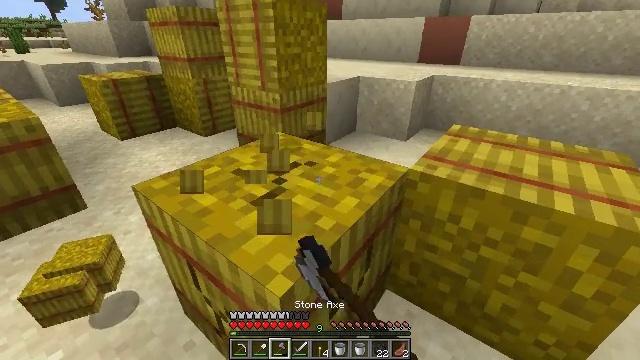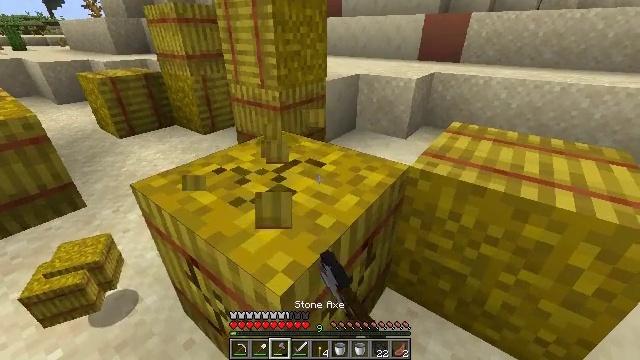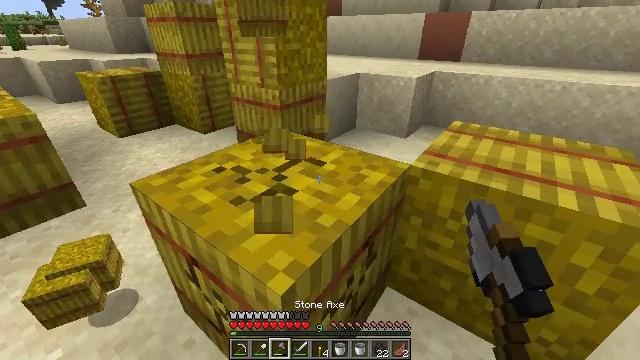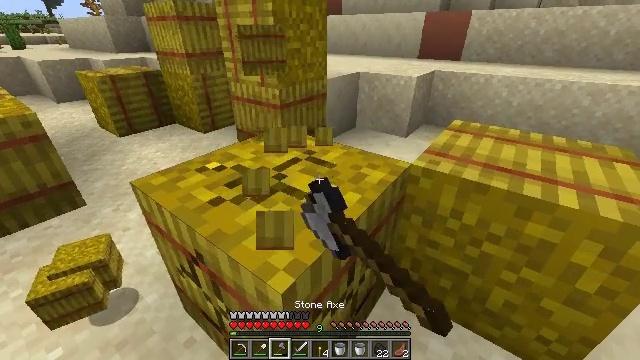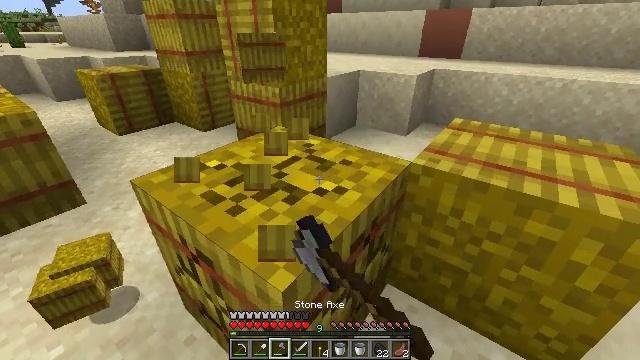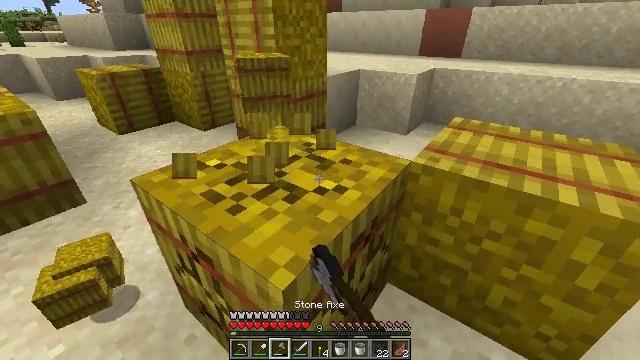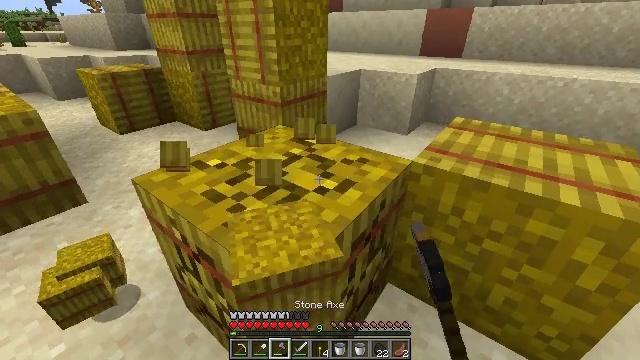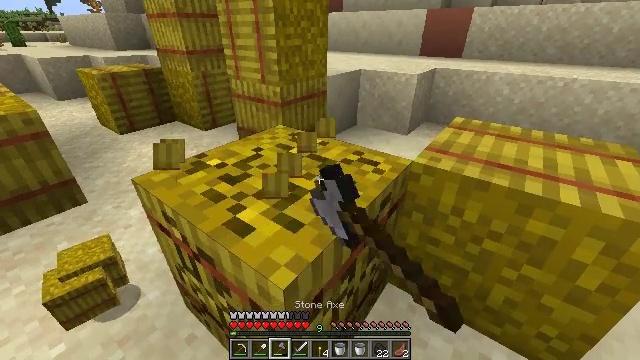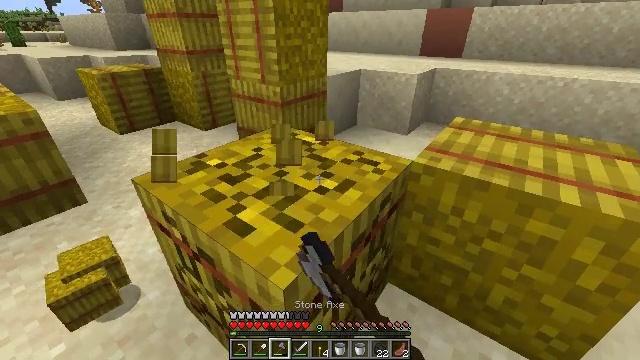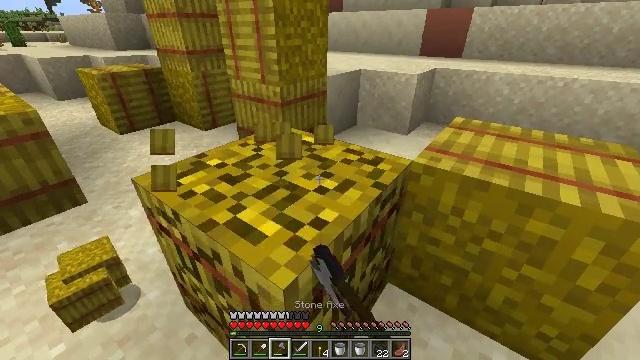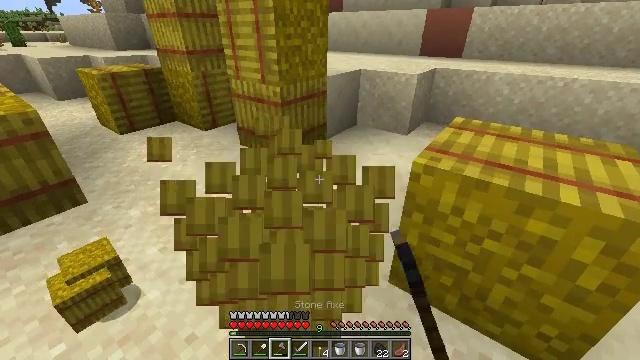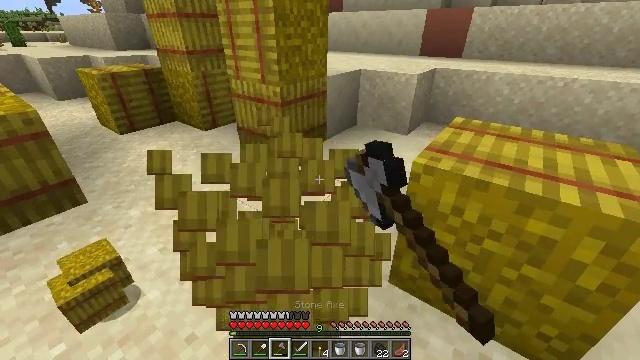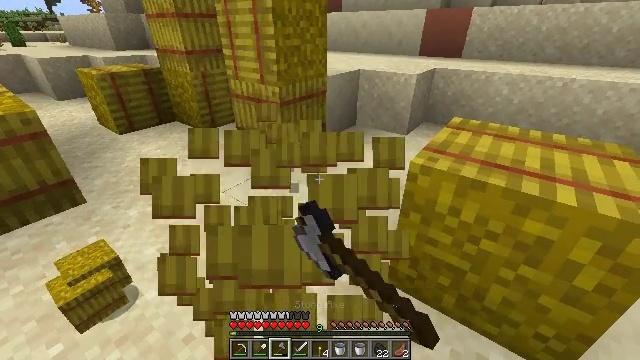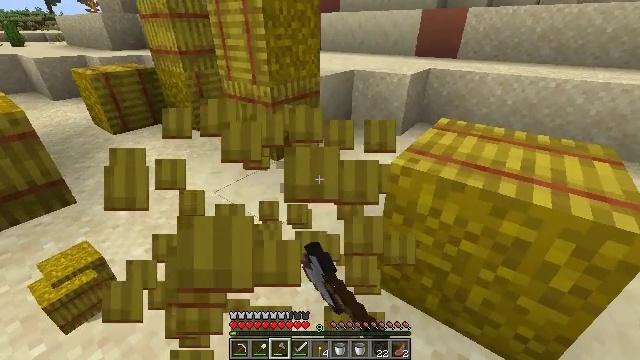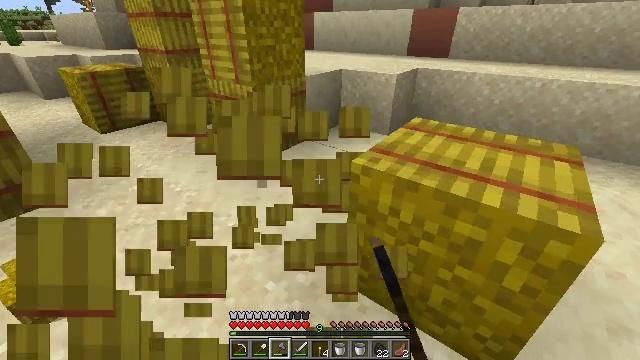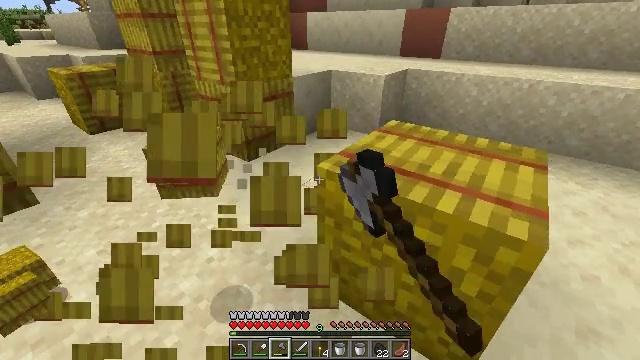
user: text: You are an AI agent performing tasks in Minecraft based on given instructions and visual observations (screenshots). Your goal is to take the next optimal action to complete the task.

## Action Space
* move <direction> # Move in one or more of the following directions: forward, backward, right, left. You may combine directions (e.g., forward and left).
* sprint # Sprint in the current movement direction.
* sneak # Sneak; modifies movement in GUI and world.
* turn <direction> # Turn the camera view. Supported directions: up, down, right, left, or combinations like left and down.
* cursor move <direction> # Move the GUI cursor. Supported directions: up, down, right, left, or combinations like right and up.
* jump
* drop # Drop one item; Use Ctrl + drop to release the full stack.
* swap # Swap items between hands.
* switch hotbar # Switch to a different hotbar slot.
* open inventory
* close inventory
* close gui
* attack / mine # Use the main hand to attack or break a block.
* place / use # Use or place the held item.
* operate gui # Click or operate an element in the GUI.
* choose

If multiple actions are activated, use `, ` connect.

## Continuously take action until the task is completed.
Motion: motion action
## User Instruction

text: Attack the hay block to get hay.
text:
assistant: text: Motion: attack / mine
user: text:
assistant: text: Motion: attack / mine
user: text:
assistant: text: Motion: attack / mine
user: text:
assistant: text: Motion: attack / mine
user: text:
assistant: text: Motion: attack / mine
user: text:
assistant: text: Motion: attack / mine
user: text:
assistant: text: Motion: attack / mine
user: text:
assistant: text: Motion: attack / mine
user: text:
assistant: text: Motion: attack / mine
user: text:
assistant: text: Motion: attack / mine
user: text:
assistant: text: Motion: attack / mine
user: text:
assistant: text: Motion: move right, attack / mine
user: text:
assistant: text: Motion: move right, attack / mine
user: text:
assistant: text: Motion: move right, attack / mine
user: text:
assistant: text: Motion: move right, attack / mine
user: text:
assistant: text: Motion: move right, attack / mine
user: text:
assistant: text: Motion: move right, attack / mine
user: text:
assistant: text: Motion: move right, attack / mine
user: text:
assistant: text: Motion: turn left, attack / mine
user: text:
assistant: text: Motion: turn left, attack / mine
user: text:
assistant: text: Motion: turn left, attack / mine
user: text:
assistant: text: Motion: turn left, attack / mine
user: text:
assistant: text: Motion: turn left and up, attack / mine
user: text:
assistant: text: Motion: turn left and up, attack / mine
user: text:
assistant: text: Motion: turn left, attack / mine
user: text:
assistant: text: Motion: attack / mine
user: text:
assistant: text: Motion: attack / mine
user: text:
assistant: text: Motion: attack / mine
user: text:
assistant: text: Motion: attack / mine
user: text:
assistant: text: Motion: attack / mine